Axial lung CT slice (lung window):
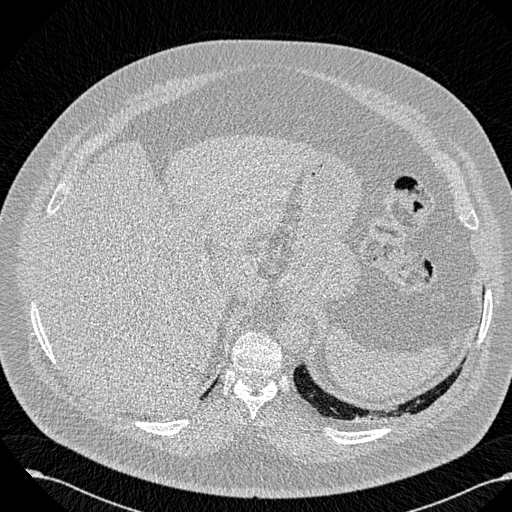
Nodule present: no